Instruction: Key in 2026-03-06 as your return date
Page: home
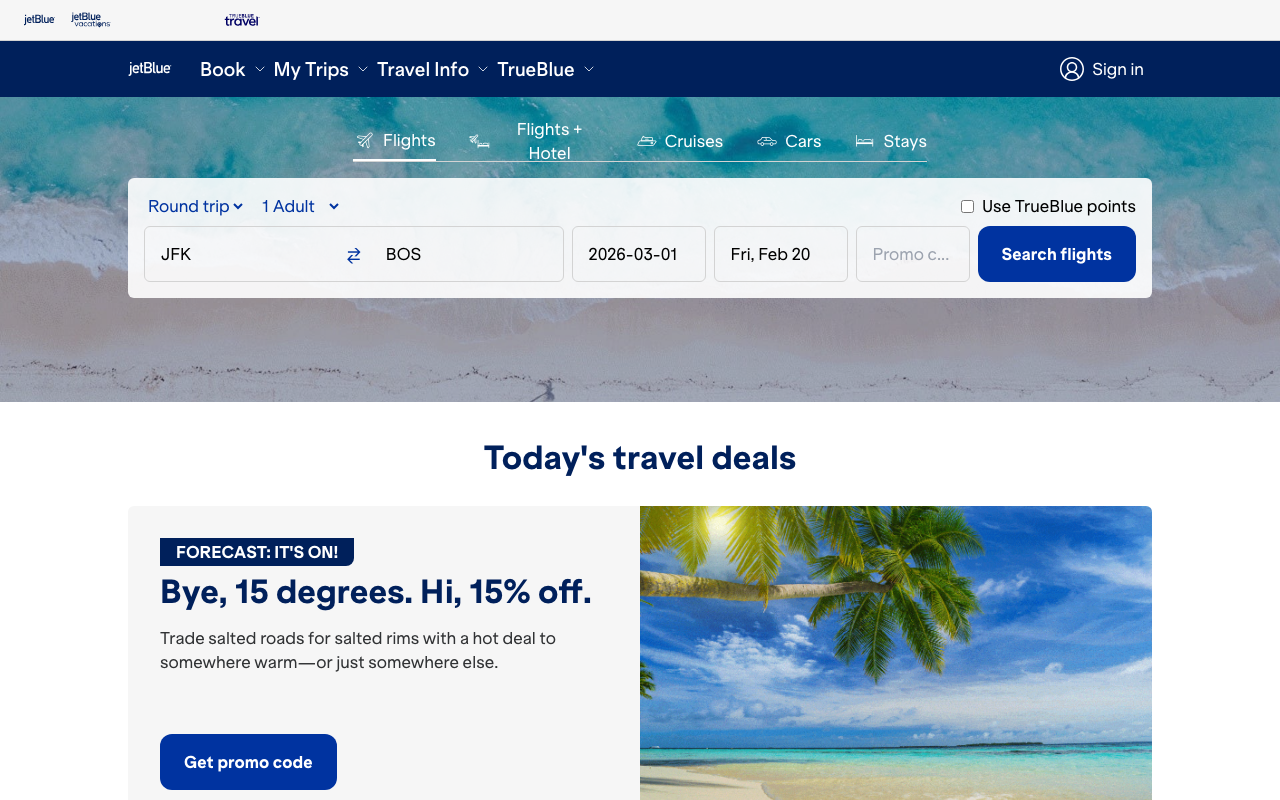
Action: type